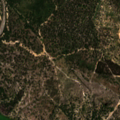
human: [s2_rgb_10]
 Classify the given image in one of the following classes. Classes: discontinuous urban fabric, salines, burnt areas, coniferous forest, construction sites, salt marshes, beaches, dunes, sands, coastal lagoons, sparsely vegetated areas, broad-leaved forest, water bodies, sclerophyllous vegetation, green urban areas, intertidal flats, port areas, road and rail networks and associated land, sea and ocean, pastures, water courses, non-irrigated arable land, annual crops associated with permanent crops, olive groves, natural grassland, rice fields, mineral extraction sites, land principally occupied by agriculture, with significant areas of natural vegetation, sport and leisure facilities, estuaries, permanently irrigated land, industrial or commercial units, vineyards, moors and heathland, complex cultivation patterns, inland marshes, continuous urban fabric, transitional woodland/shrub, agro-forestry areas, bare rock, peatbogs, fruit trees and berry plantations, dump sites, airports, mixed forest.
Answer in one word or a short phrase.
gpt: continuous urban fabric